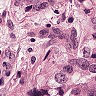
Metastatic tissue present: yes